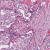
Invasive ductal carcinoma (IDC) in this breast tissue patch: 1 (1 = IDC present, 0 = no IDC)